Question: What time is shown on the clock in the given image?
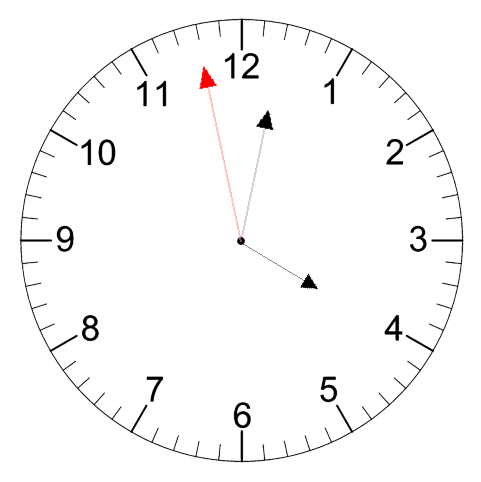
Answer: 04:01:58